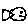
Label: fish